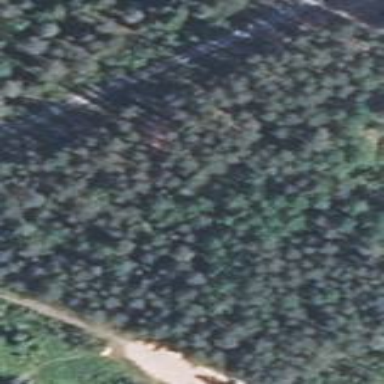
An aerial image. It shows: Mixed leaf woodland.